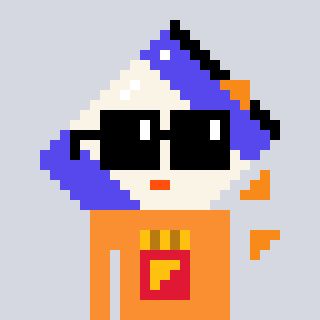
a pixel art character with square black sunglasses, a chips-shaped head and a orange-colored body on a cool background